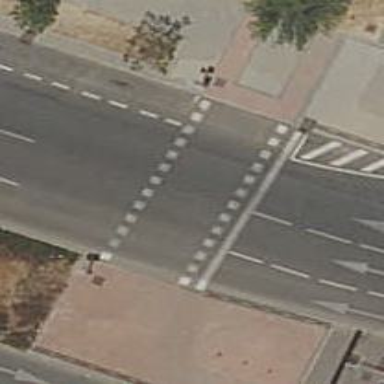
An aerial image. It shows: Traffic signals at road crossing.